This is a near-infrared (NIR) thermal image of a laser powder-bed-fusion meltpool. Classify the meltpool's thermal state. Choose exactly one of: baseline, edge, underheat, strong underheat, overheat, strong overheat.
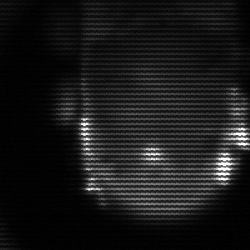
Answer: baseline